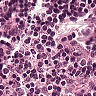
Metastatic tissue present: no